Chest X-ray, PA view. Patient: 39 years old, sex M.
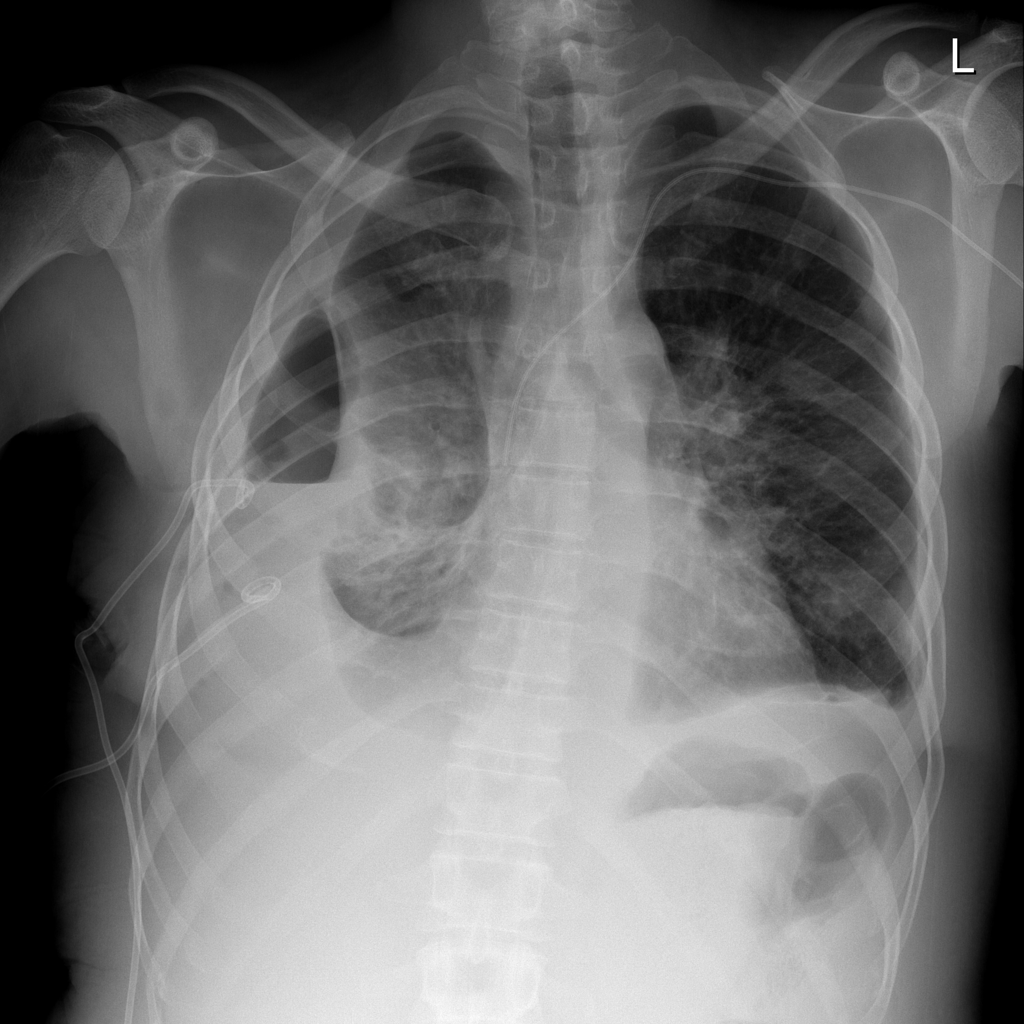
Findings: Atelectasis, Consolidation, Effusion, Infiltration, Mass, Nodule, Pleural_Thickening